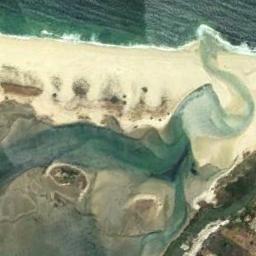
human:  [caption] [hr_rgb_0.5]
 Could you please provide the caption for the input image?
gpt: Green ocean and oasis in the shape of white sand and ribbon .

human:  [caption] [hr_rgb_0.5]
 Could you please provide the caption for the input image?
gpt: The beach is made up of green seawater and the white coast .

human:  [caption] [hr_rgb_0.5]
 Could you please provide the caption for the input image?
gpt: The beach with khaki sand and the land next to the beach is covered with some green plants .

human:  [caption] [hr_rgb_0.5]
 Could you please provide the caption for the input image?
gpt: There is a lot of vegetation around the beach .

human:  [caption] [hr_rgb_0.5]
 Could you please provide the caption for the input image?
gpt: The grass is beside the beach .